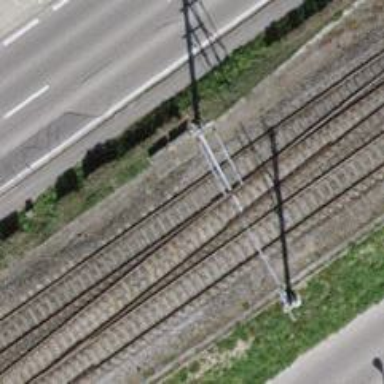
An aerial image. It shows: Single-track electrified railway siding with contact line for service.